Interaction volume radius: 10 \u00c5
Interaction volume height: 20 \u00c5
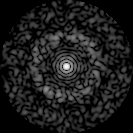
Disorder parameter: 0.8419